Question: I want to add multiple value for a single relationship properties.
just like below..
I have a relation is "CALLED" which is bidirectional.I want to have two value for "DURATION" like DURATION (100-200->500,200-100->600)

Can I put two values for a single proeprties??
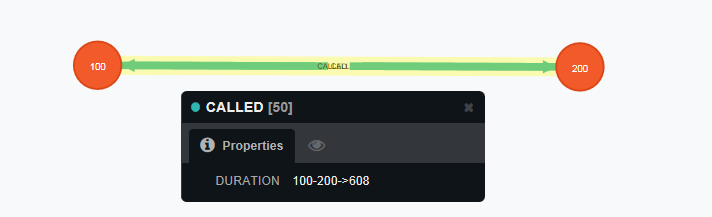
Answer: You can use a property having an array of Strings as value:
'''
MERGE (a:Person{number:'123'})
MERGE (b:Person{number:'456'})
MERGE (a)-[r:CALLED]->(b)
ON CREATE SET r.duration = ["100-200->500"]
ON MATCH SET r.duration = ["100-200->500"]
'''
Later on when adding the second duration value, use
'''
MERGE (a:Person{number:'123'})
MERGE (b:Person{number:'456'})
MERGE (a)-[r:CALLED]->(b)
ON MATCH SET r.duration = n.duration + "200-100->600"
'''
N.B. the "+" operator on an array amends a new element to the array.